Question: I know it is possible to have Radio Buttons (or any other item) in a GroupBox title, but the behavior of those is not linked.
Here is an image of my interface

Right now, the user can give confirmation either by clicking the "Create lesion" button, or clicking on an existing lesion in the list. I would like to let the user choose either one groupBox or the other, and disable the related information, so as to have a single confirmation button.
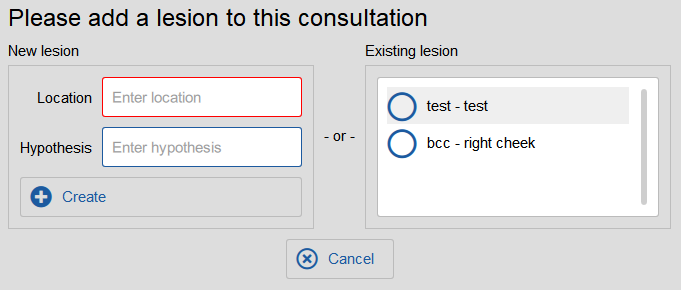
Answer: Use the <URL> property to make the group boxes exclusive with each other:
'''
import QtQuick 2.10
import QtQuick.Controls 2.3
import QtQuick.Layouts 1.3
ApplicationWindow {
width: 640
height: 480
visible: true
ButtonGroup {
id: checkGroup
}
RowLayout {
GroupBox {
id: newLesionGroupBox
title: "New lesion"
label: RowLayout {
RadioButton {
id: newLesionRadioButton
checked: true
ButtonGroup.group: checkGroup
}
Label {
text: newLesionGroupBox.title
font: newLesionGroupBox.font
}
}
Column {
enabled: newLesionRadioButton.checked
Label {
text: "Some stuff"
}
Button {
text: "Blah"
}
}
}
GroupBox {
id: existingLesionGroupBox
title: "Existing lesion"
label: RowLayout {
RadioButton {
id: existingLesionRadioButton
ButtonGroup.group: checkGroup
}
Label {
text: existingLesionGroupBox.title
font: existingLesionGroupBox.font
}
}
Column {
enabled: existingLesionRadioButton.checked
Label {
text: "Some stuff"
}
Button {
text: "Blah"
}
}
}
}
}
'''
You can tidy this up a lot by making a reusable component out of the group box.
Each visual part of a control that can be customised has a link to the customisation docs, by the way. In this case, it links here:
<URL>